六年级 · 计数
 六(2)班有 40 名学生，现有 4 名候选人参加班长的竞选(要求:每人只能投一票，候选人也参与投票)，4 人的得票情况为:张芳 20 票，李梅 10 票,孙哲 5 票,梁平 5 票。下列四幅图中,能准确地表示这一结果的是 ( )。

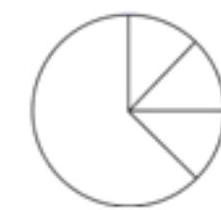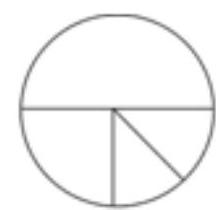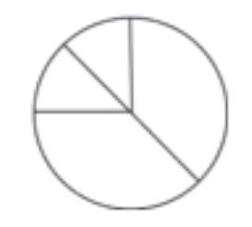
A.

B. (
C.

D.

答案: C